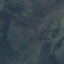
Label: HerbaceousVegetation